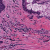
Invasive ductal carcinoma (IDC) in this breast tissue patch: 0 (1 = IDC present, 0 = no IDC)